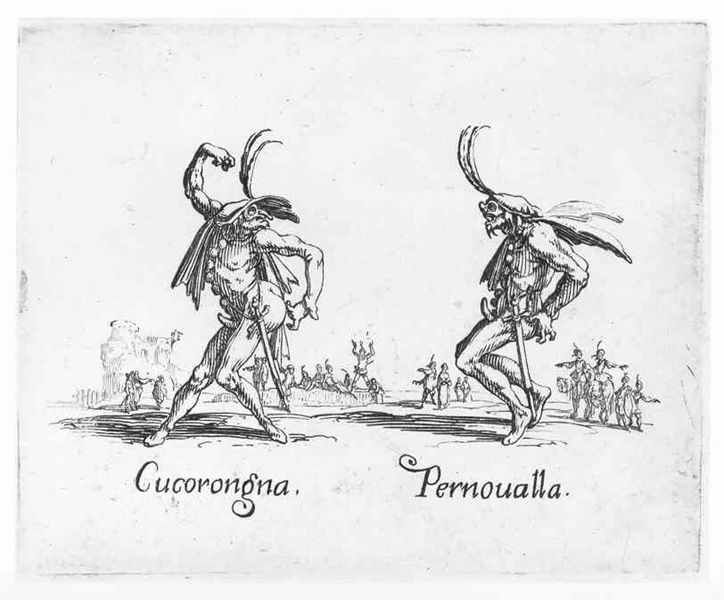
Titel: I Cucorongna, Pernoualla
Künstler: Jacques Callot
Standort: Karlsruhe
Institution: Staatliche Kunsthalle Karlsruhe
Schlagwörter: berg, feder, flügel, fuß, hand, himmel, kampf, nackt, schatten, umhang, vogel, weiß, menschen, finger, hintergrund, hut, hüte, männer, schwarz, zeichnung, tier, leute, tanz, feier, feiern, arm, federn, erde, feld, vögel, boden, kostüm, personen, publikum, tanzen, theater, pferd, pferde, reiter, bein, holzschnitt, schrift, italien, venedig, zwei, halsband, zuschauer, grafik, platz, figuren, karikatur, verkleidung, kraft, knie, schauspiel, posen, penis, memento mori, maske, narren, spott, kohle, druck, betitelung, radierung, stich, schwert, schwerter, säbel, text, waffen, volk, bleistift, degen, dämon, schaulustige, tinte, gestalten, namen, teufel, mittelalter, gaukler, hörner, schauspieler, jubel, kupferstich, verdreht, karneval, glocken, harlekin, kasper, schelm, fratze, monster, artisten, masken, krücke, schrecklich, hüpfen, kobold, karikaturen, götzen, jubeln, erektion, callot, maskierung, policinella, gebeugte knie, charikaturen, rivalen, saäbel, merkwürdig, stefano della bella, cucorongna, pernoualla, hybriden, hühte, schelme, erregiert, pantomine, balli, pernuoalla, cucurunona, naren, cucoronga